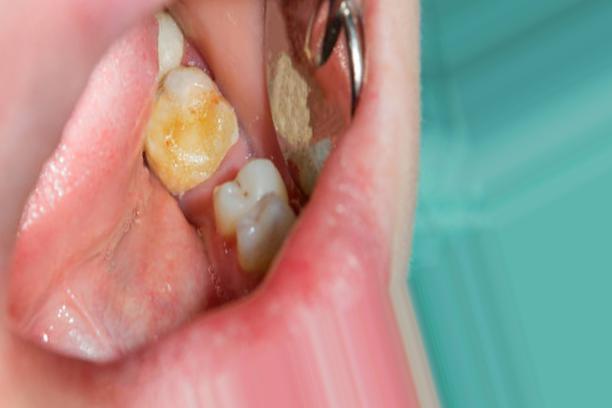
Condition: Caries